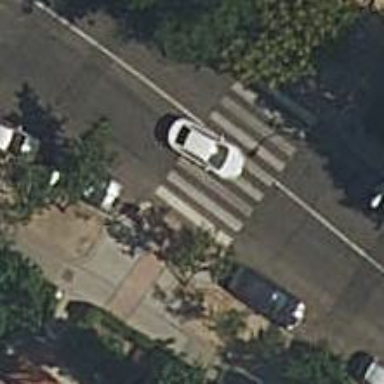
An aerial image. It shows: Uncontrolled zebra crossing on the road.